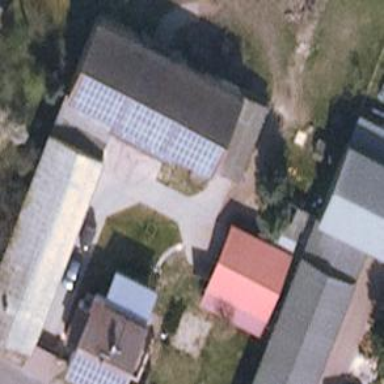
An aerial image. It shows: Solar photovoltaic panel generating electricity through small installation.